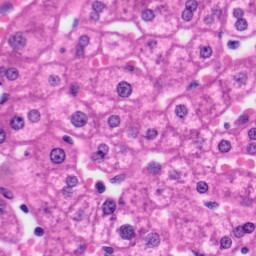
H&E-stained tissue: Liver